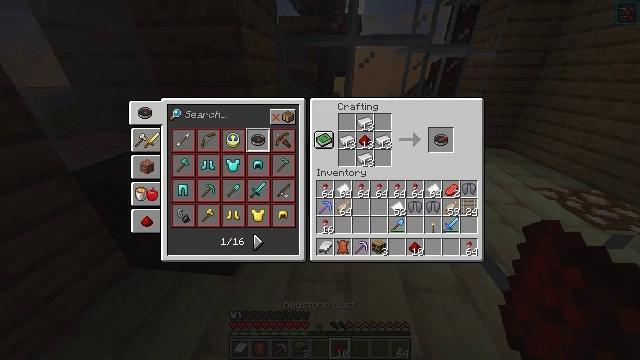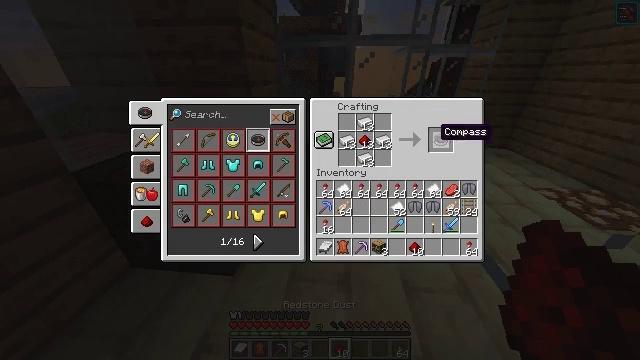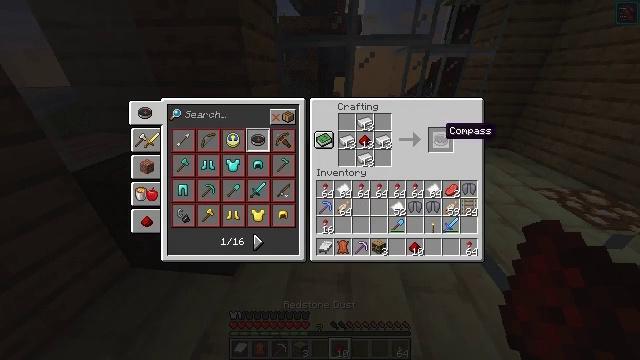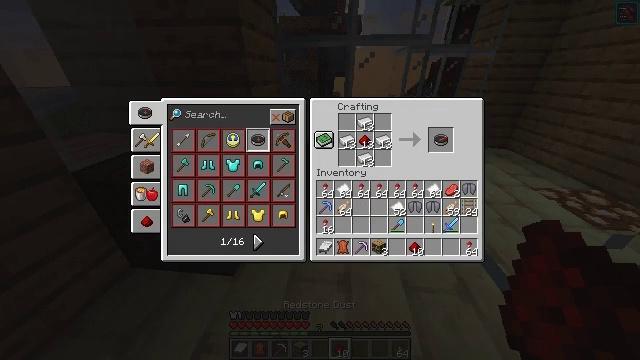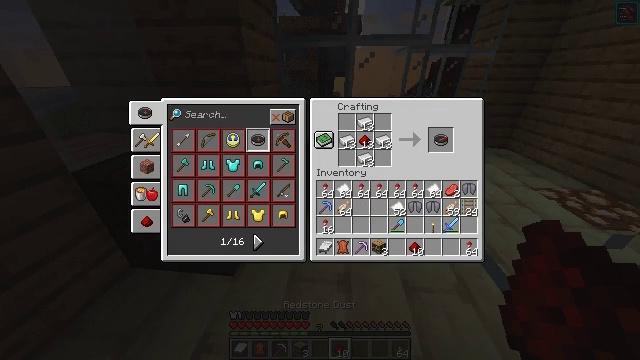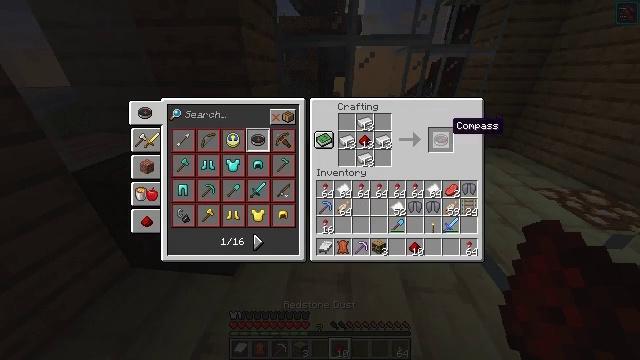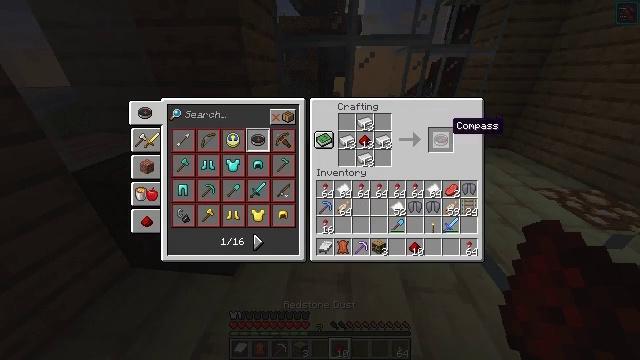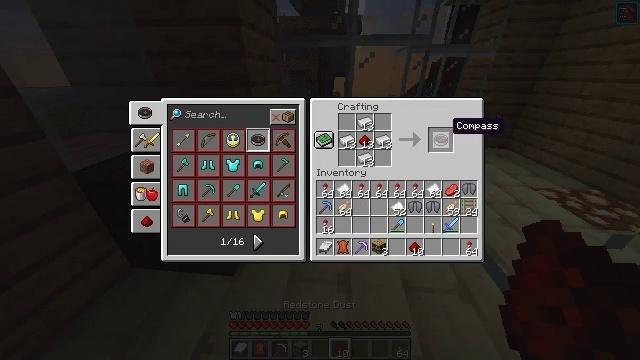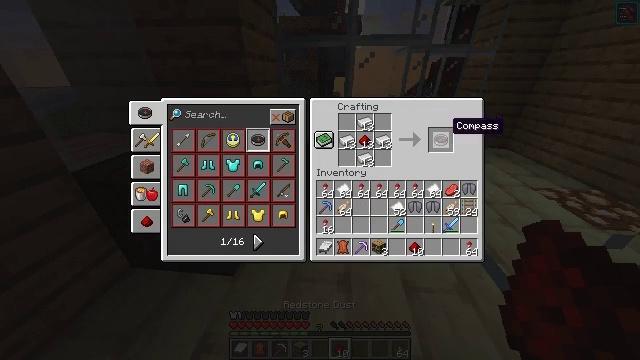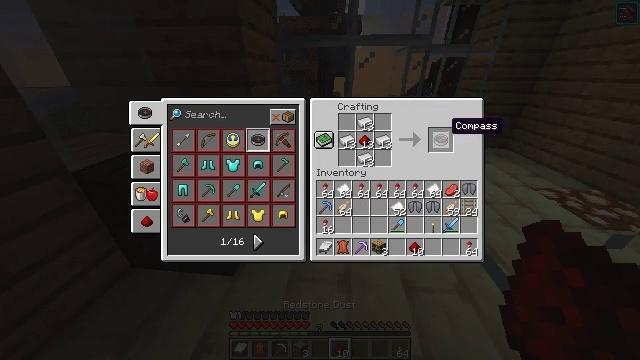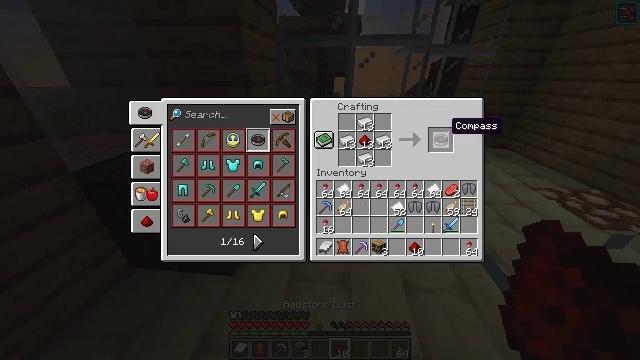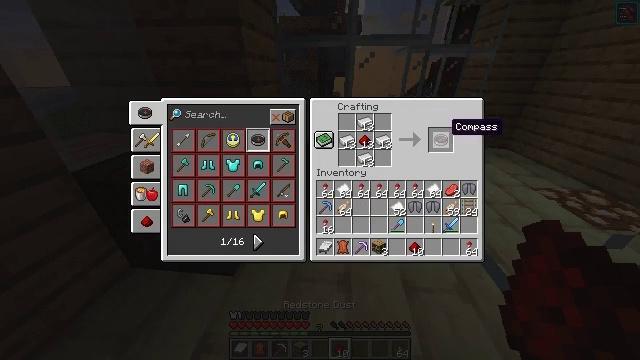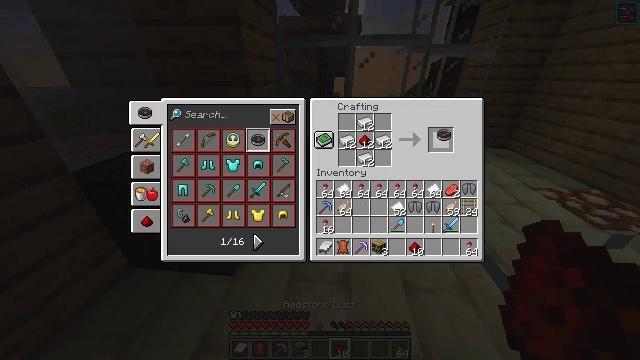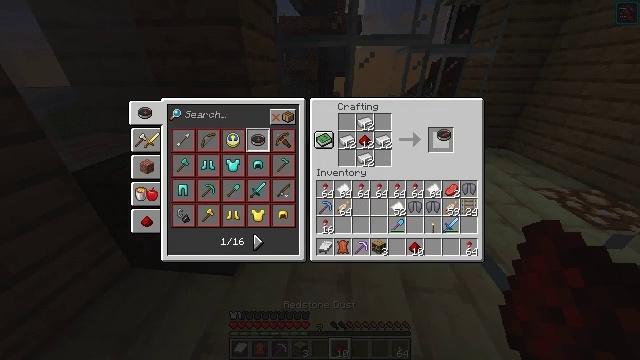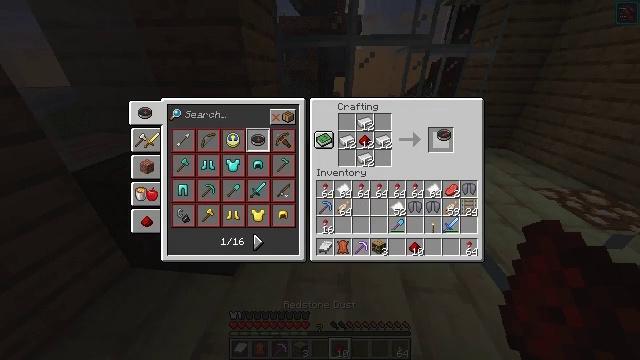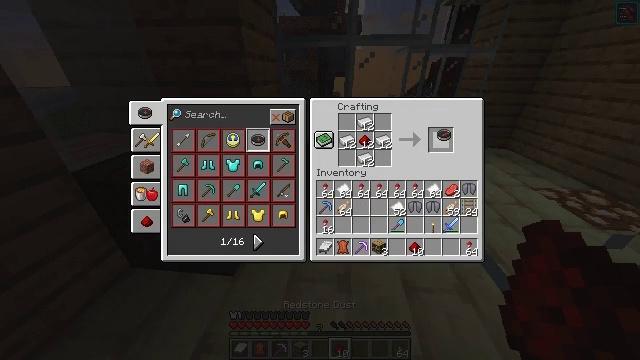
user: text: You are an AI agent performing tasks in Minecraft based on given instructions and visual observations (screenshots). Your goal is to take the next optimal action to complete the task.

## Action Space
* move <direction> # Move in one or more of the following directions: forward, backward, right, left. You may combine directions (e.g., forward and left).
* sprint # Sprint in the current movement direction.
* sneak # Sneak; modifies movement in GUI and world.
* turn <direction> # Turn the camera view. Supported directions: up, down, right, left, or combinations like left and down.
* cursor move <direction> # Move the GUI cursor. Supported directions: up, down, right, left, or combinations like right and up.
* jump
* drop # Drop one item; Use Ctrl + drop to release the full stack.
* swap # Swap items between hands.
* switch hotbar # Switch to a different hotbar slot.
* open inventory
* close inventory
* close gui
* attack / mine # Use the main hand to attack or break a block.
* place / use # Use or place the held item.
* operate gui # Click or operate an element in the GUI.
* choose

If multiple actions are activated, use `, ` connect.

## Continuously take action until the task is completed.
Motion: motion action
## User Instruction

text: Craft a compass on the crafting table with the necessary materials.
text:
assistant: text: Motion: no_op
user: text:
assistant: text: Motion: no_op
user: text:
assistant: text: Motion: cursor move right
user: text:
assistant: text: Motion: no_op
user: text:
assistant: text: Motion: cursor move left
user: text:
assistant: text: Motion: no_op
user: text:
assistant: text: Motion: no_op
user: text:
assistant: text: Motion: no_op
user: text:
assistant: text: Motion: no_op
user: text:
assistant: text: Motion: no_op
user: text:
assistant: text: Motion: no_op
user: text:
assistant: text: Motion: operate gui
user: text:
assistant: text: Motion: operate gui
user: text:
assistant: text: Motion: no_op
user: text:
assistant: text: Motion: no_op
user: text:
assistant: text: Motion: no_op
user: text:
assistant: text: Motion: no_op
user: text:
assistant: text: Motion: operate gui
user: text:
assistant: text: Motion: operate gui
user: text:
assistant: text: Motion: no_op
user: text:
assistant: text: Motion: no_op
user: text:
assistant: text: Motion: no_op
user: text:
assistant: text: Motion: no_op
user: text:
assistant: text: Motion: operate gui
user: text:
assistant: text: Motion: operate gui
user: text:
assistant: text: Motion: no_op
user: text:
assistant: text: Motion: no_op
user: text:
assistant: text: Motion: no_op
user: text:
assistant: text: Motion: no_op
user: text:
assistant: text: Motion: operate gui